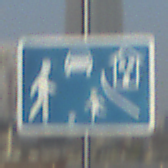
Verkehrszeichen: BeginnVerkehrsberuhigterBereich
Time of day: SunriseSunset
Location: Outdoor (Urban)
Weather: Clear
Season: NotSpecified
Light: Natural